Question: I'm wondering if anyone else is having this issue. I created a new project using Android Studio and i went to the Firebase console to edit the realtime database, but it keeps looping back to a menu to choose either locked mode or test mode after i exit the database (and publishing new rules):
"Start in locked mode
Make your database private by denying all reads and writes
Start in test mode
Get set up quickly by allowing all reads and writes to your database"
At the moment i cant save any database rules, it'll just reset to either choose locked mode or test mode. This is odd because for the pasted month it was working great until this new menu popup.

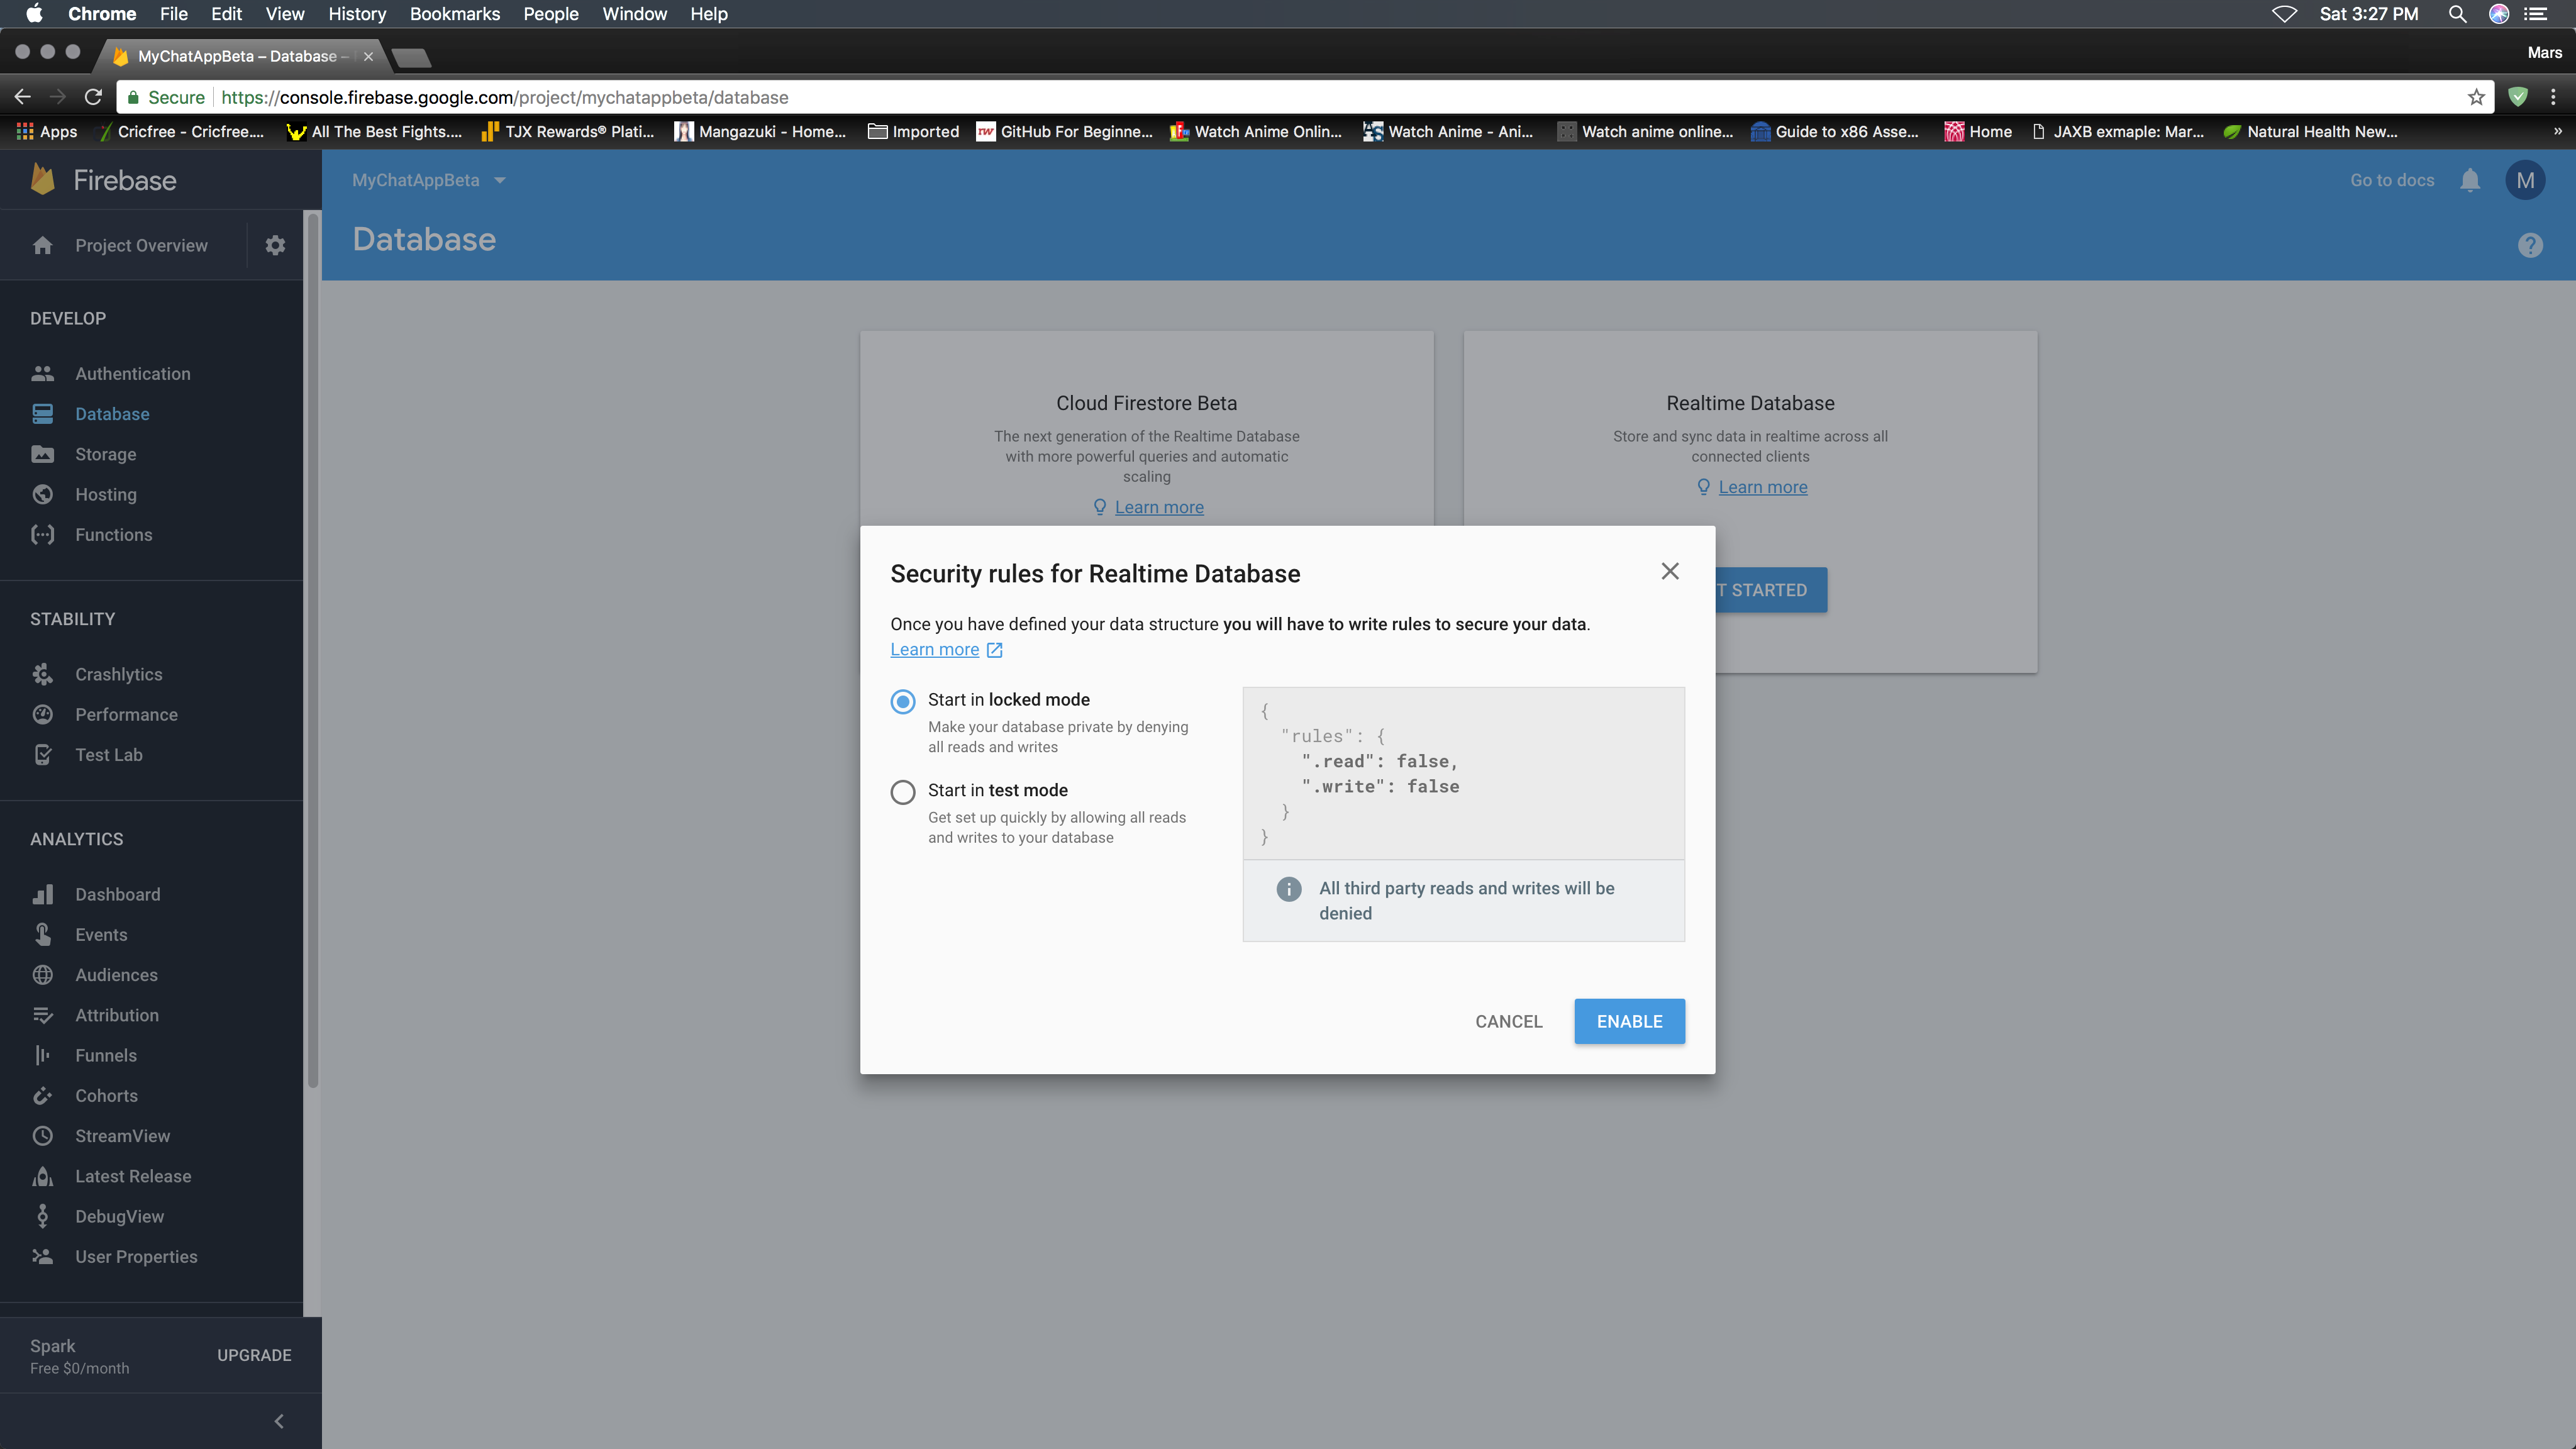
Answer: I was able to pass through this by setting up the cloud firestore first. I don't know why they decided to do this.